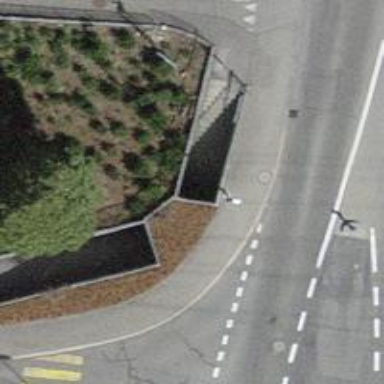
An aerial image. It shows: Footway tunnel with asphalt surface.